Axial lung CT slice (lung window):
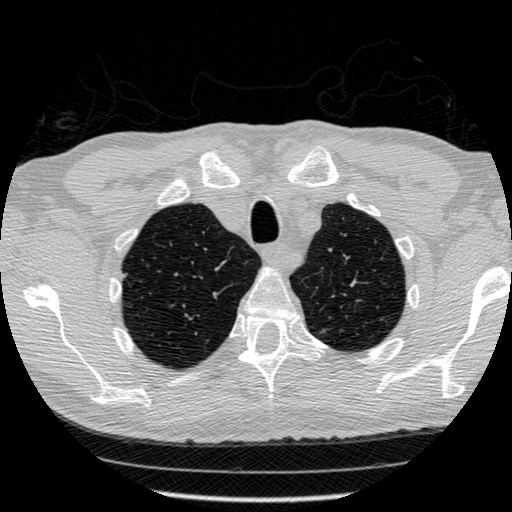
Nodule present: no